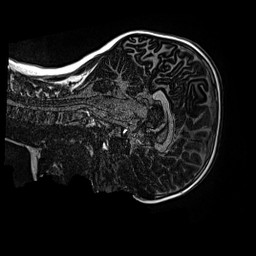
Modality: MP2RAGE
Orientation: sagittal
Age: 11
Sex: female
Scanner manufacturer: siemens
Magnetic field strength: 3 T
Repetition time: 4 s
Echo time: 0.00299 s